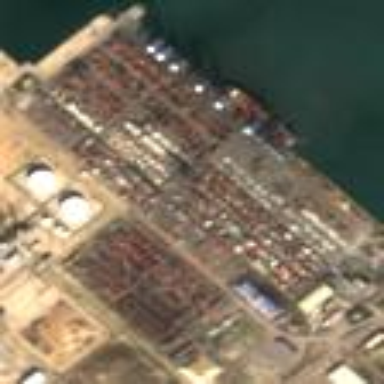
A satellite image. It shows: Industrial area with harbor landmark.